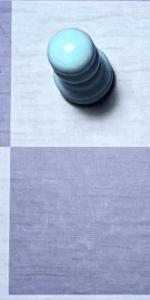
Label: Empty